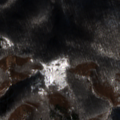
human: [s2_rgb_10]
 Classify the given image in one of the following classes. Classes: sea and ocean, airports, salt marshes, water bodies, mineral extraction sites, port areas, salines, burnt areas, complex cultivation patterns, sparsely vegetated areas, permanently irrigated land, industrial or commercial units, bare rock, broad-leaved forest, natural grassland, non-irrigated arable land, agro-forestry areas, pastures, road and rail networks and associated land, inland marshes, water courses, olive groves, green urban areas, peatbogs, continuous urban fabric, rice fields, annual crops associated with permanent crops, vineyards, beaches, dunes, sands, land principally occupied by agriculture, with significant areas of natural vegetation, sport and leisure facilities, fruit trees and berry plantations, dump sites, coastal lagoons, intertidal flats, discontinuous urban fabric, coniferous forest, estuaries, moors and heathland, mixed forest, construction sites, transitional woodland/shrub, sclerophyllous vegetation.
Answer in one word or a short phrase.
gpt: broad-leaved forest